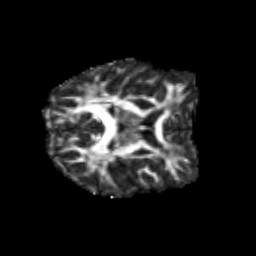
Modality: FA
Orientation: axial
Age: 20
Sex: female
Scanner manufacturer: siemens
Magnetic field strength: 3 T
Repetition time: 3.5 s
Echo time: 0.125 s